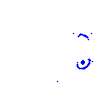
Particle: kaon